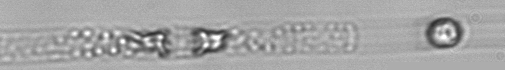
Label: Dactyliosolen_blavyanus